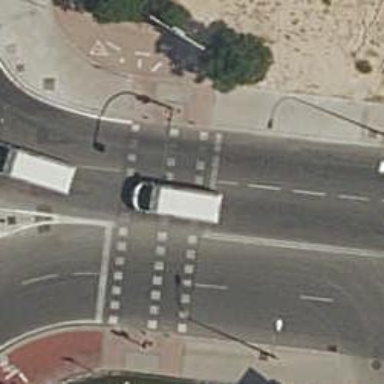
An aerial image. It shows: Road crossing with traffic signals.